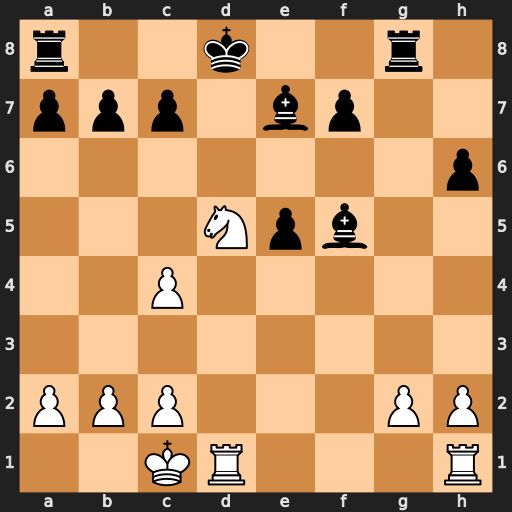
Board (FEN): r2k2r1/ppp1bp2/7p/3Npb2/2P5/8/PPP3PP/2KR3R
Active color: w
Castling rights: -
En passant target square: -
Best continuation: Nf6+ Bd6 Nxg8